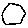
Label: hexagon